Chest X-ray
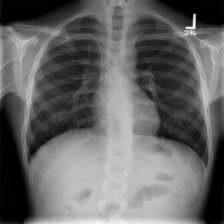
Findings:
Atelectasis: negative
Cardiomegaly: negative
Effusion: negative
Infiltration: positive
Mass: negative
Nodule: negative
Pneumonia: negative
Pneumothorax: negative
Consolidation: negative
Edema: negative
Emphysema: negative
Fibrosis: negative
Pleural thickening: negative
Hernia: negative